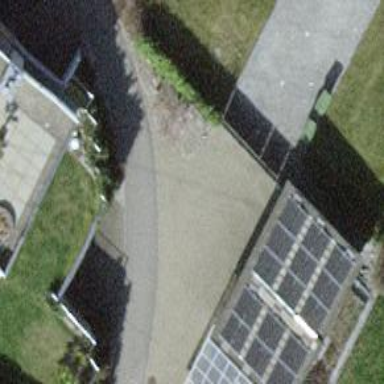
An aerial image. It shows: Group of garages.